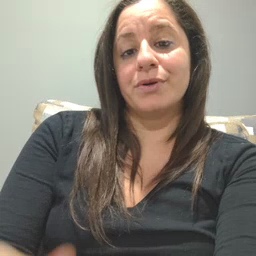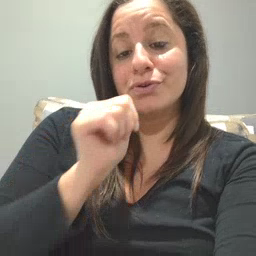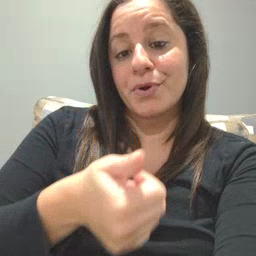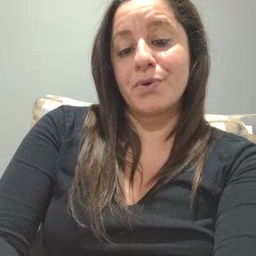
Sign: tomorrow